Question: I am getting a json array string as response from a page. I want to bind it with a combobox.
This is the success block which gives me the json array string:
The json array string looks like this:

Please let me know hoe to bind this with the combobox drop down.
Regards,
This is the latest code I tried:
'''
Ext.define('Country',{
extend: 'Ext.data.Model',
fields: [
{ name: 'id', type: 'string' },
{ name: 'name', type: 'string' }
]
});
Ext.define('CountryCombo', {
extend: 'Ext.form.field.ComboBox',
alias: 'widget.countrycombo',
allowBlank: false,
queryMode: 'local',
valueField: 'id',
displayField: 'name',
store: {
model: 'Country',
data: [
{ id: 'China', name: 'China'},
{ id: 'Japan', name: 'Japan'},
{ id: 'Malaysia', name: 'Malaysia'}
]
},
listeners: {
"select": function(obj){
Ext.Ajax.request({
url: '/CellEditing/FormServlet',
method: 'POST',
params: {
data: obj.getValue()
},
success: function(obj){
alert('success');
alert(obj.responseText);
console.log(StateCombo.storeStates); //This is undefined hence getting error
StateCombo.storeStates.loadData(obj.responseText);
},
failure: function(obj){
alert('failure');
}
});
}
}
});
var storeStates = Ext.create('Ext.data.Store', {
autoLoad: false,
fields: ['State']
});
Ext.define('State',{
extend: 'Ext.data.Model',
fields: [
{ name: 'id', type: 'int' },
{ name: 'name', type: 'string' }
]
});
Ext.define('StateCombo', {
extend: 'Ext.form.field.ComboBox',
alias: 'widget.statecombo',
queryMode: 'local',
valueField: 'State',
displayField: 'State',
store: storeStates
});
'''
This is the latest I tried but still when I select something from 1st combobox, the second combobox is not getting populated. any Help on this please?
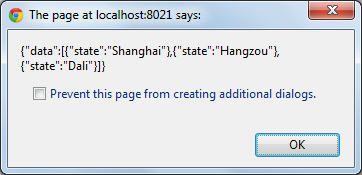
Answer: Technically this code will work:
<URL>
'''
Ext.define('Country',{
extend: 'Ext.data.Model',
fields: [
{ name: 'id', type: 'string' },
{ name: 'name', type: 'string' }
]
});
Ext.define('CountryCombo', {
extend: 'Ext.form.field.ComboBox',
alias: 'widget.countrycombo',
allowBlank: false,
queryMode: 'local',
valueField: 'id',
displayField: 'name',
store: {
model: 'Country',
data: [
{ id: 'China', name: 'China'},
{ id: 'Japan', name: 'Japan'},
{ id: 'Malaysia', name: 'Malaysia'}
]
},
listeners: {
"select": function(obj){
Ext.Ajax.request({
url: '/CellEditing/FormServlet',
method: 'POST',
params: {
data: obj.getValue()
},
callback: function (response, operation) {
//This should be the text string in reponseText, just putting it there since I don't have it
response.responseText = '{data: [{state: "State One"}, {state: "State Two"}, {state: "State Three"}]}'
//Put this in your success function
var data = Ext.JSON.decode(response.responseText).data;
storeStates.loadData(data);
}
});
}
}
});
var storeStates = Ext.create('Ext.data.Store', {
autoLoad: false,
fields: ['state']
});
Ext.define('State',{
extend: 'Ext.data.Model',
fields: [
{ name: 'id', type: 'int' },
{ name: 'name', type: 'string' }
]
});
Ext.define('StateCombo', {
extend: 'Ext.form.field.ComboBox',
alias: 'widget.statecombo',
queryMode: 'local',
valueField: 'state',
displayField: 'state',
store: storeStates
});
Ext.form.Panel.create({
title: 'Tester',
renderTo: Ext.getBody(),
items: [
CountryCombo.create(),
StateCombo.create()
]
});
'''
The major changes are these:
- - - -
While that technically works, it's not the most elegant solution. You would be working with much more maintainable code to follow this process.
1. Define Models for Country and State (ideally not in the global namespace!!) and give the state store a proxy to automatically decode the json responses.
2. Define stores that use the models as their base
3. Define views for your combo boxes (only if they will be reused elsewhere)
4. Put instances of the combo boxes in a container of some sort (use either Ext.create() or the create() function of your view classes.
5. Attach a listener to the instance of the country combo that you have created and have it call the load function of stateCombo's store.
---
'''
Ext.define('MyApp.models.Country',{
extend: 'Ext.data.Model',
requires: ['Ext.data.SequentialIdGenerator'],
idgen: 'sequential',
fields: [
{ name: 'name', type: 'string' }
]
});
Ext.define('MyApp.stores.Country', {
model: 'MyApp.models.Country',
data: [
{ name: 'China'},
{ name: 'Japan'},
{ name: 'Malaysia'}
]
});
Ext.define('MyApp.models.State',{
extend: 'Ext.data.Model',
requires: ['Ext.data.SequentialIdGenerator'],
idgen: 'sequential',
fields: [
{ name: 'state', type: 'string' }
],
proxy: {
type: 'ajax',
method: 'post',
url: '/CellEditing/FormServlet',
reader: {
type: 'json',
root: 'data',
successProperty: false
}
}
});
Ext.define('MyApp.stores.State', {
model: MyApp.models.State
});
Ext.define('MyApp.views.CountryCombo', {
extend: 'Ext.form.field.ComboBox',
alias: 'widget.countrycombo',
allowBlank: false,
queryMode: 'local',
valueField: 'name',
displayField: 'name',
store: MyApp.stores.Country.create()
});
Ext.define('MyApp.views.StateCombo', {
extend: 'Ext.form.field.ComboBox',
alias: 'widget.statecombo',
queryMode: 'local',
valueField: 'state',
displayField: 'state',
store: MyApp.stores.State.create()
});
Ext.form.Panel.create({
title: 'Tester',
renderTo: Ext.getBody(),
items: [
countryCombo = MyApp.views.CountryCombo.create(),
stateCombo = MyApp.views.StateCombo.create()
]
});
countryCombo.on('beforeselect', function (combo, record, index, eOpts) {
stateCombo.store.load({
params: {data: record.get('name')}
});
});
'''